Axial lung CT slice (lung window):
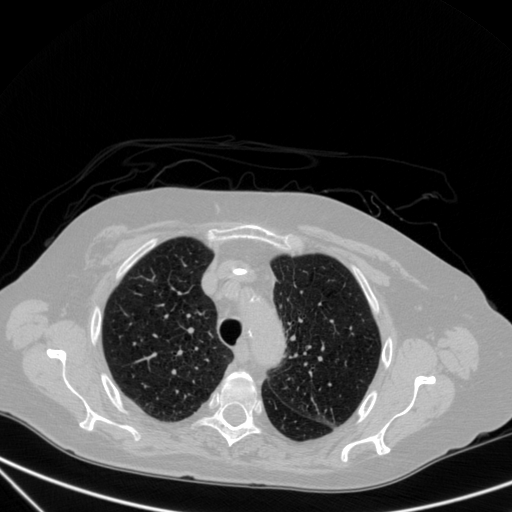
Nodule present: no